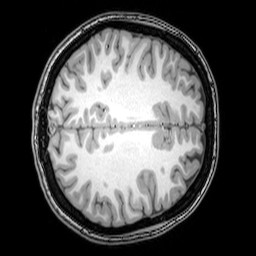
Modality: T1w
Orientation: axial
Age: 20
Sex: female
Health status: healthy
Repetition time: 0.081 s
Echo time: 0.037 s